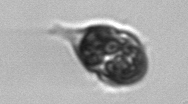
Label: Mesodinium